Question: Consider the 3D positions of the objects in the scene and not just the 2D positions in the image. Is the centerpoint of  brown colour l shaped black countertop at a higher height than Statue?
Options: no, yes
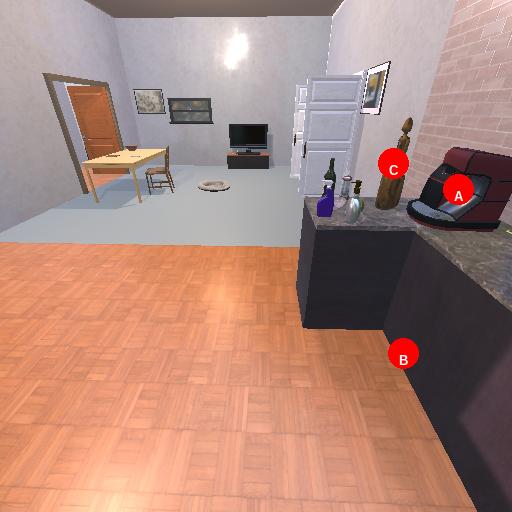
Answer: no